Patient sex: M
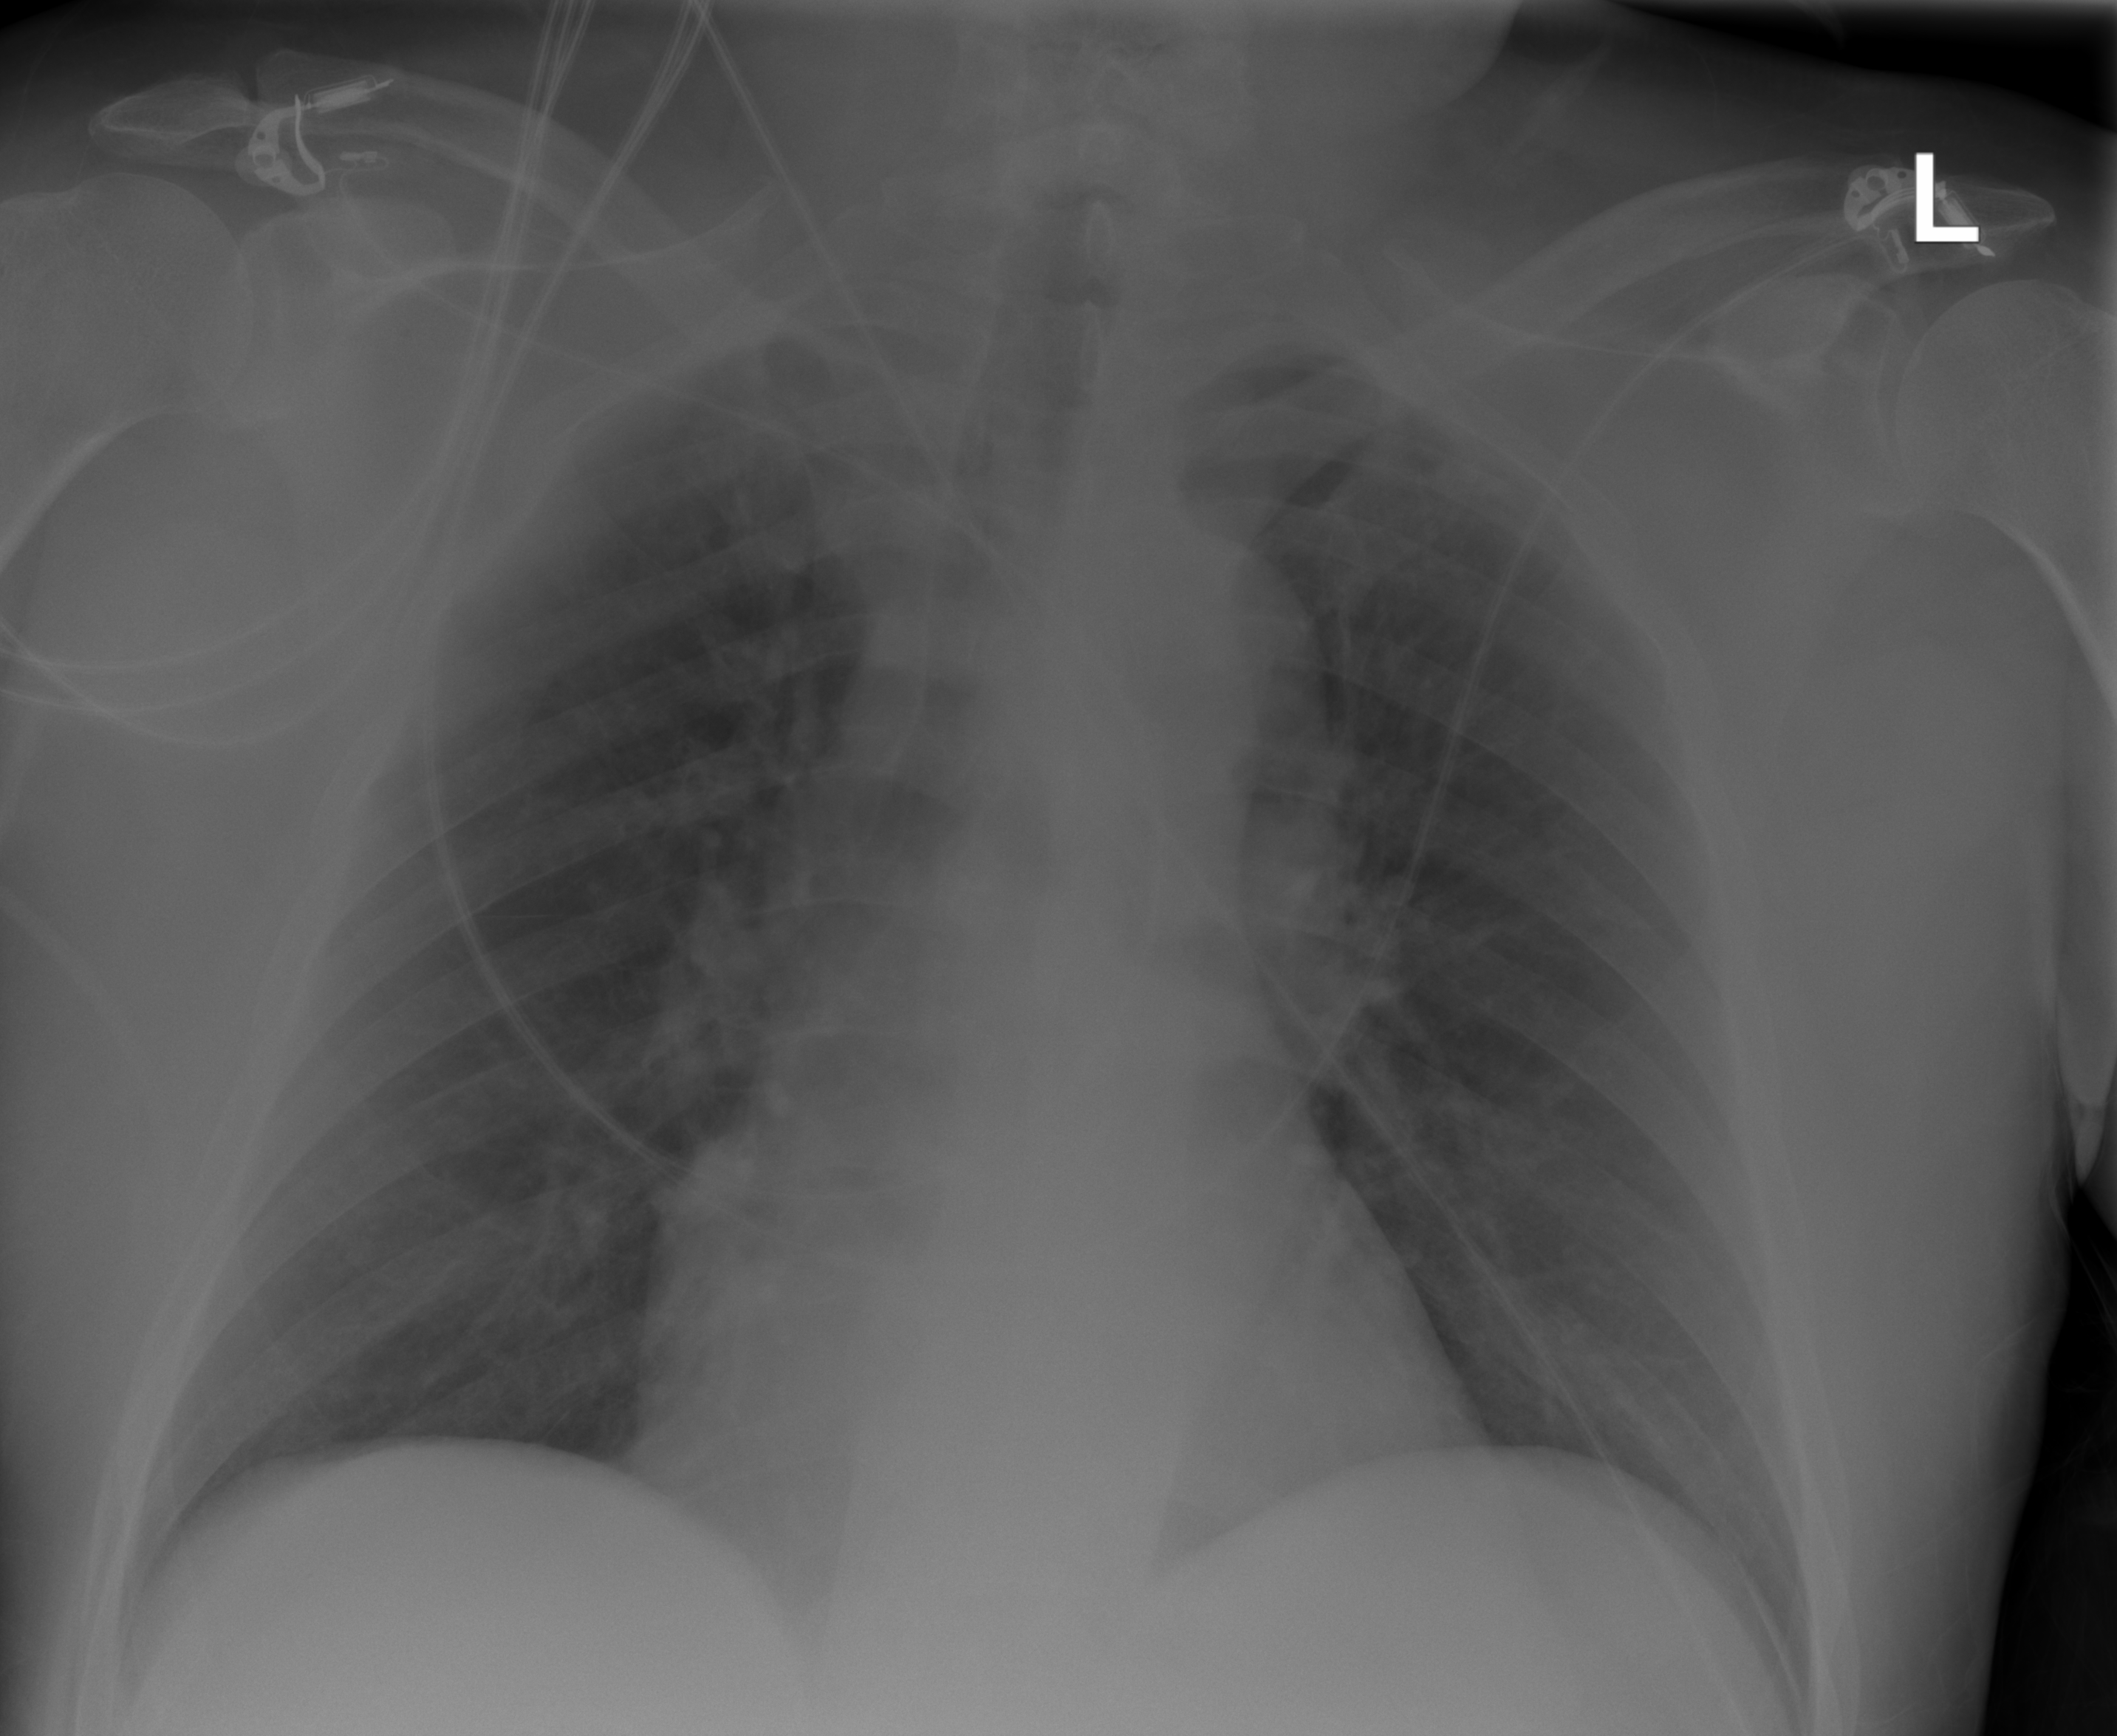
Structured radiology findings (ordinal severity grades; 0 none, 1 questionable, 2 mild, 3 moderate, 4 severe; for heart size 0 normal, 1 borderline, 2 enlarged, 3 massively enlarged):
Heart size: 2
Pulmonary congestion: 2
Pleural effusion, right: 0
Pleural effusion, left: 0
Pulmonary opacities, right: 0
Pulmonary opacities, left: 0
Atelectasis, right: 0
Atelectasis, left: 0